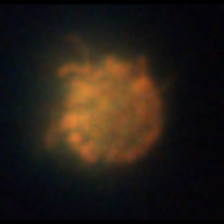
Taxon: Ciliates
Group: Other